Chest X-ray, AP view. Patient: 61 years old, sex M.
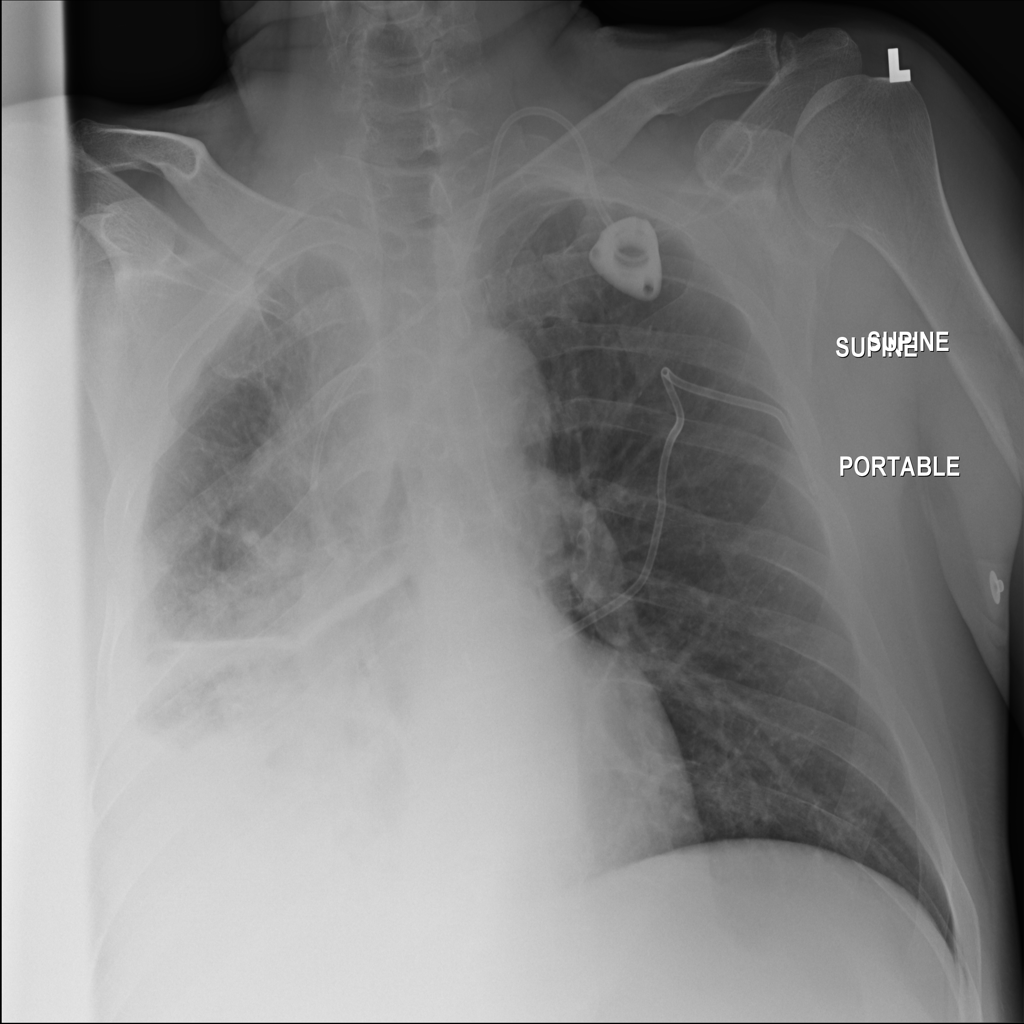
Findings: No Finding